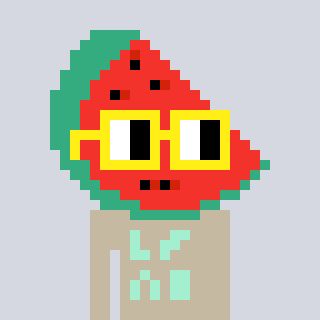
a pixel art character with square yellow glasses, a watermelon-shaped head and a bege-colored body on a cool background